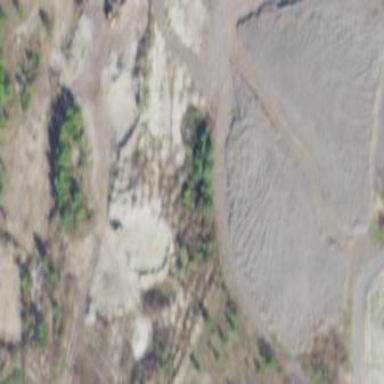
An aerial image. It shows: Spoil heap that is man-made.